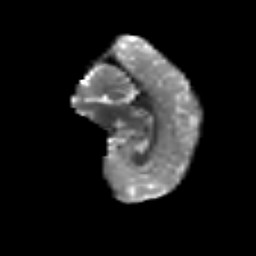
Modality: T2w
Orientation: sagittal
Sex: male
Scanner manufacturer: siemens
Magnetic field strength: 3 T
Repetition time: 5 s
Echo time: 0.071 s